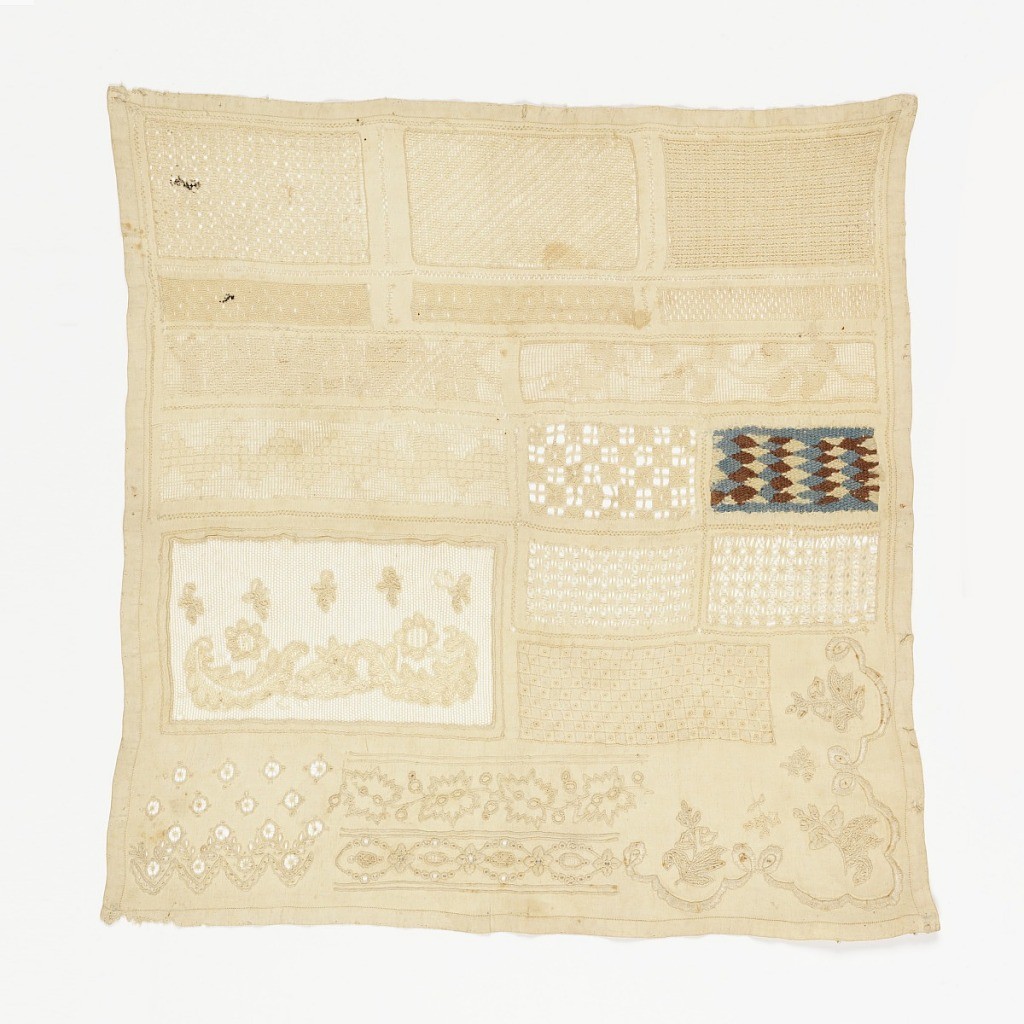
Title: Sampler
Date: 19th century
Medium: cotton and wool embroidery, linen foundation Technique: buttonhole, overcasting, darning and drawnwork stitches on plain weave
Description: Twenty patterns worked in drawnwork, cutwork and embroidery. Geometric and floral patterns.